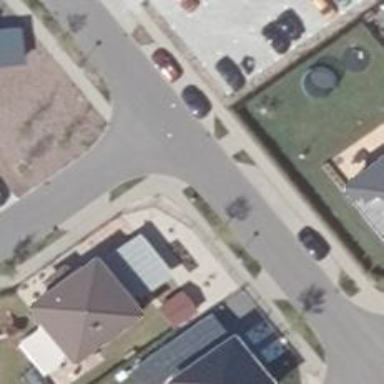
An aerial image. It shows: Unmarked crossing on footway.